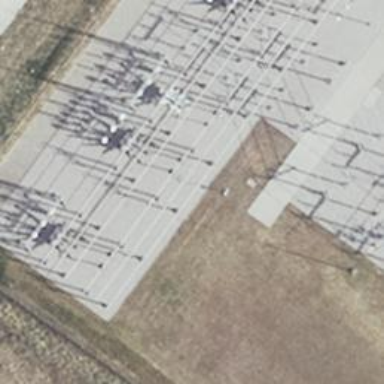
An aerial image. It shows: Bay where power lines run through.